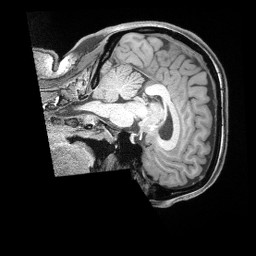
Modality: T1w
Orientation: sagittal
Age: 38
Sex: female
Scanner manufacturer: siemens
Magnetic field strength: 3 T
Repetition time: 2 s
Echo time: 0.00211 s